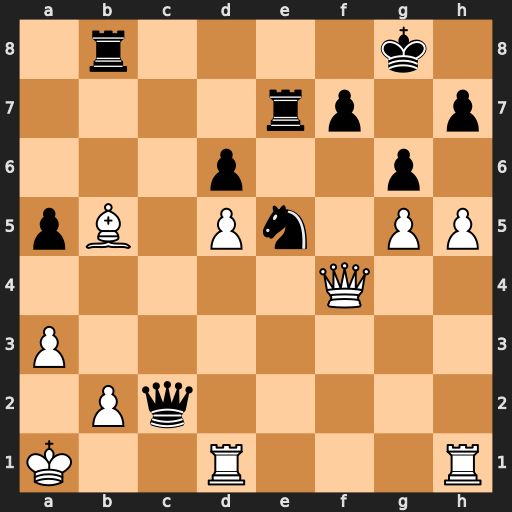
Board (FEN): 1r4k1/4rp1p/3p2p1/pB1Pn1PP/5Q2/P7/1Pq5/K2R3R
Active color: w
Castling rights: -
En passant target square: -
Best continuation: Qf6 Rxb5 Rb1 Qf5 Qxe7